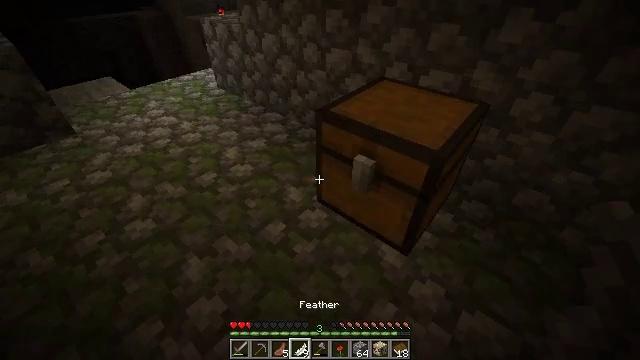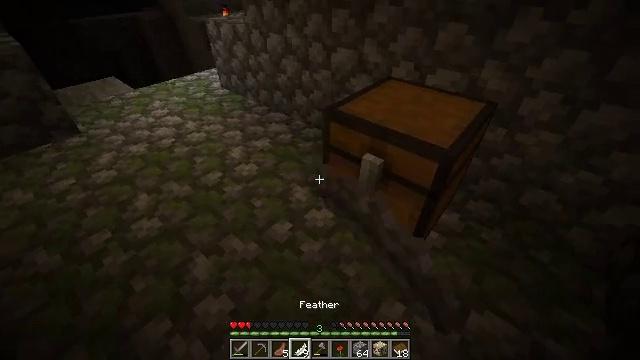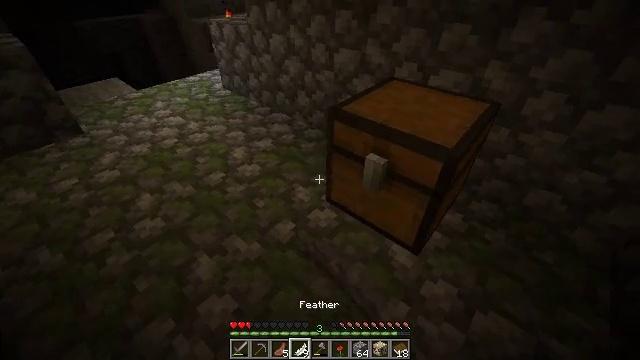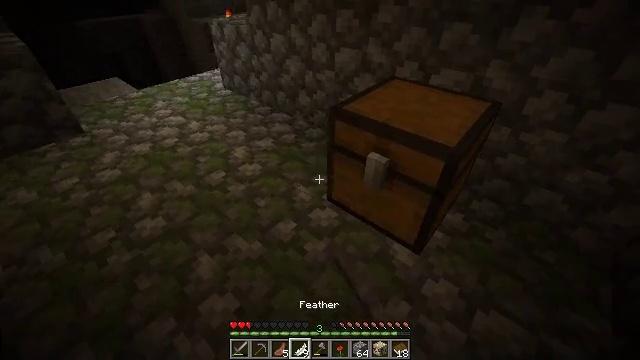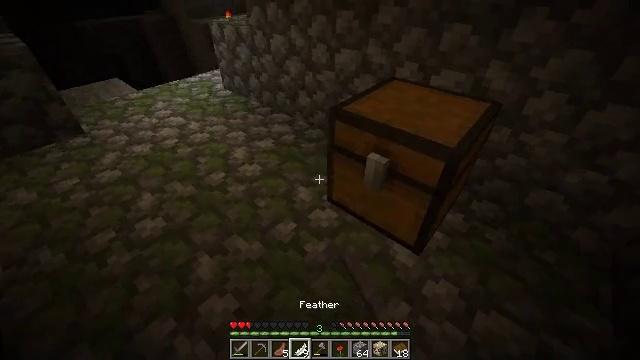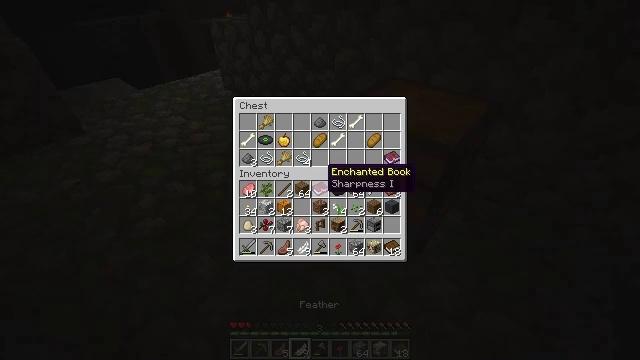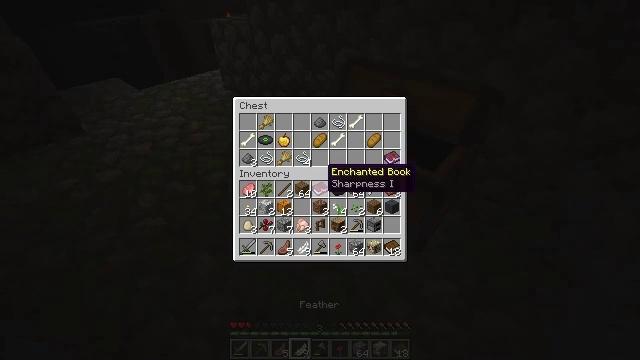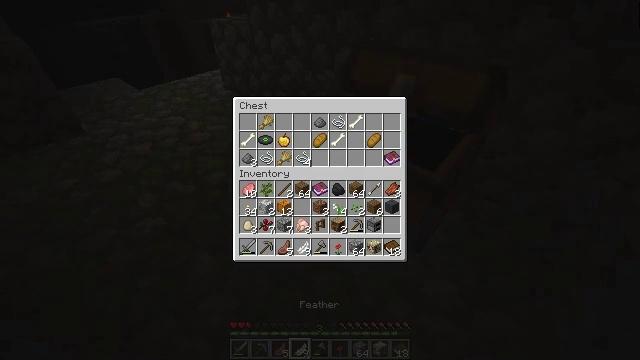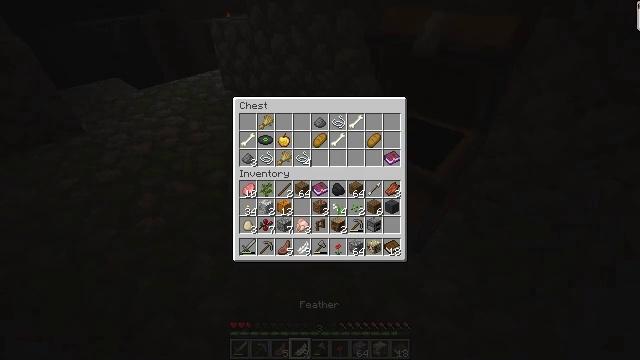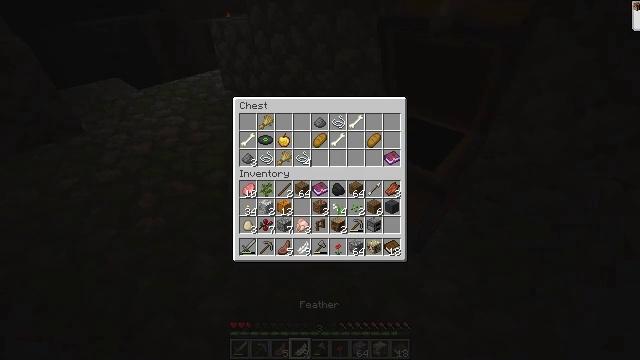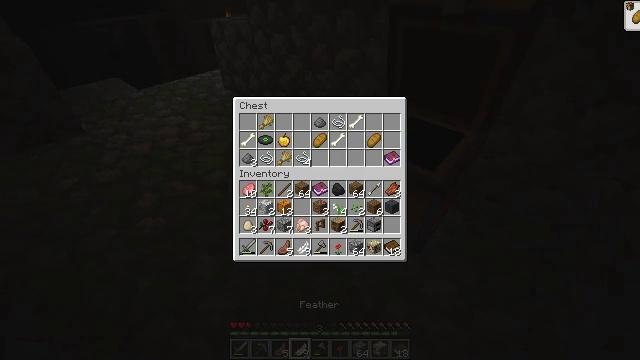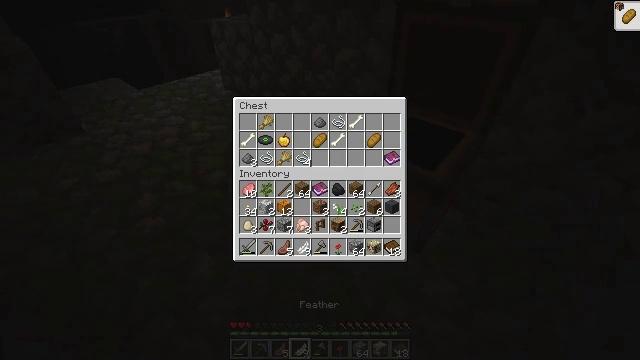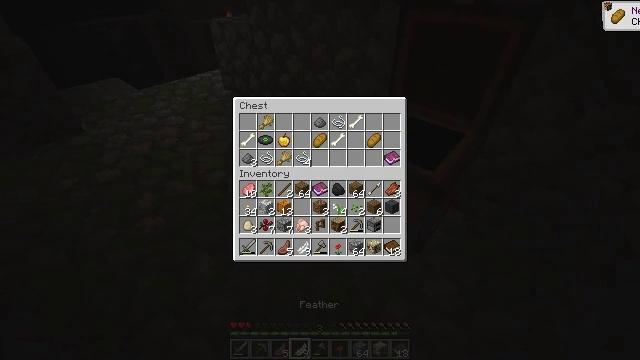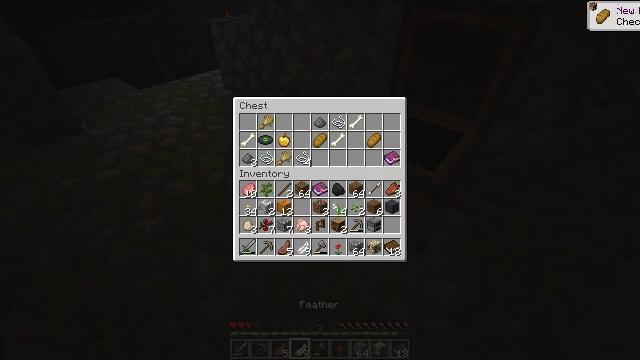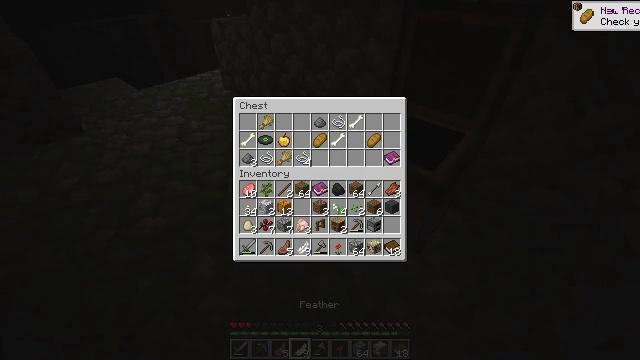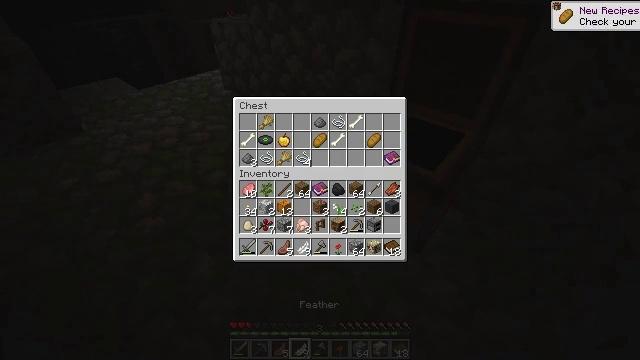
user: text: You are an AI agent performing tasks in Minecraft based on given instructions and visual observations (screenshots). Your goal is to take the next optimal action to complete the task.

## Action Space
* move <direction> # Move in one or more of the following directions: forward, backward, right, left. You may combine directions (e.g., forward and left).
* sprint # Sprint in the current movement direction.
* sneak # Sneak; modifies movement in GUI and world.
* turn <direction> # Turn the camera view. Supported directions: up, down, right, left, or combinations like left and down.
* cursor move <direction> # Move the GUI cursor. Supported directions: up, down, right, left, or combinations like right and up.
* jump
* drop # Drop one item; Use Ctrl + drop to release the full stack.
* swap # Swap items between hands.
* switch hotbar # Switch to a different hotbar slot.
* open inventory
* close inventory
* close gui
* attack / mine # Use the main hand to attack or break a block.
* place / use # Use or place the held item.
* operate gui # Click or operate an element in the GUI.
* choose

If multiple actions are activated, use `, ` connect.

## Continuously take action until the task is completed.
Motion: motion action
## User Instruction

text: Remove a golden apple from the inventory.
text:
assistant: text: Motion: use / place
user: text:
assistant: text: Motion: use / place
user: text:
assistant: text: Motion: no_op
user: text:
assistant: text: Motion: no_op
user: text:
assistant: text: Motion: open gui
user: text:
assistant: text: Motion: no_op
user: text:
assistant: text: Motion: no_op
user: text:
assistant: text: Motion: cursor move right
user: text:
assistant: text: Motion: cursor move right
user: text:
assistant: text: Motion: no_op
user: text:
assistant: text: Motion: no_op
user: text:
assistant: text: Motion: cursor move right
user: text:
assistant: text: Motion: no_op
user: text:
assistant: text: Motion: no_op
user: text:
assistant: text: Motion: no_op
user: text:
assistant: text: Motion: no_op
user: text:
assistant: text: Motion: no_op
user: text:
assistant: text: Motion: no_op
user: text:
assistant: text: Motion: no_op
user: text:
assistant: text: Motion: no_op
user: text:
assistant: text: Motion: no_op
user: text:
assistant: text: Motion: no_op
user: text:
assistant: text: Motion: no_op
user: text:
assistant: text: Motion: cursor move right
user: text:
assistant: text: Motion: cursor move right
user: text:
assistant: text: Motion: no_op
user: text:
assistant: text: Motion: no_op
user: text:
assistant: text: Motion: no_op
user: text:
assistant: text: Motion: no_op
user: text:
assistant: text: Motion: operate gui